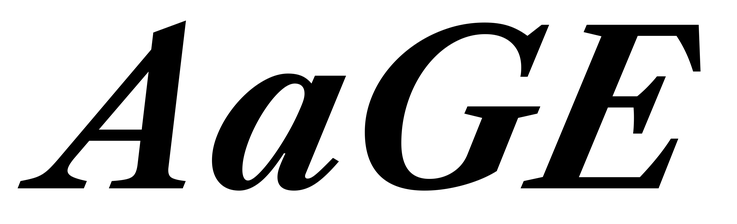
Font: LibreCaslonText-Italic_Bold_Italic